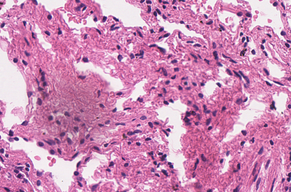
Tumor epithelial tissue: no
Tumor-associated stroma tissue: no
Normal tissue: yes